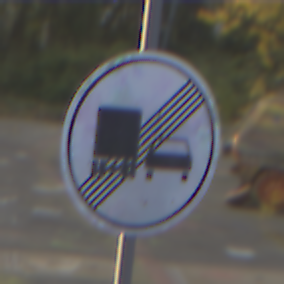
Verkehrszeichen: EndeUeberholverbotKraftfahrzeuge
Umgebung: Outdoor, Urban
Tageszeit: MorningAfternoon
Wetter: PartlyCloudy
Licht: Natural
Jahreszeit: NotSpecified
Kontrast: MediumContrast